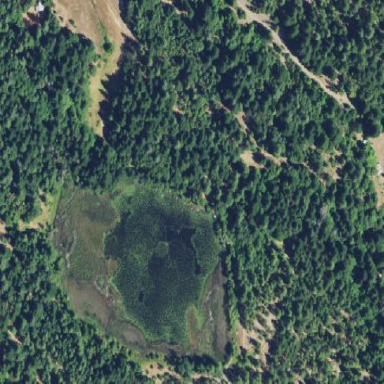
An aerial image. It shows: Forest area.